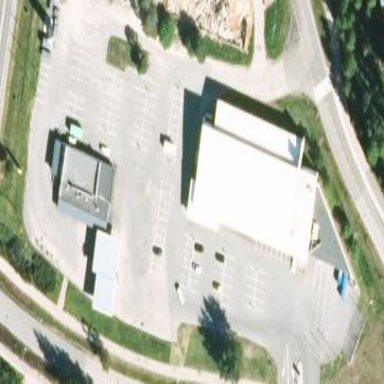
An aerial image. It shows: Retail area.